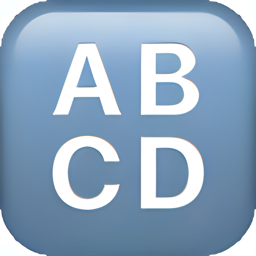
Name: input symbol for latin capital letters
Emoji: 🔠
Group: Symbols
Sub-group: alphanum